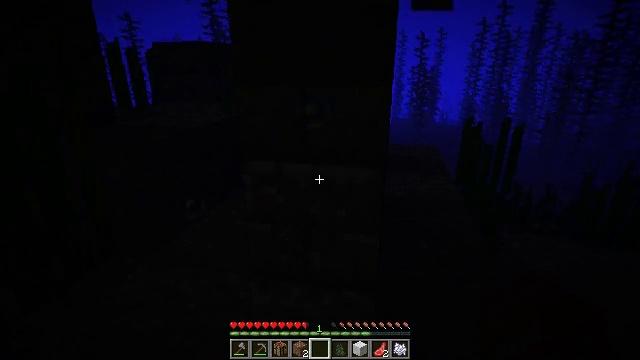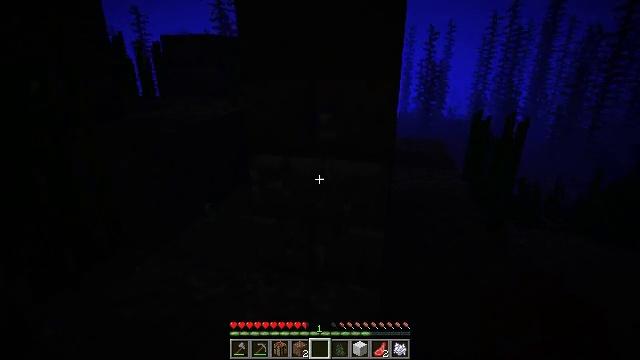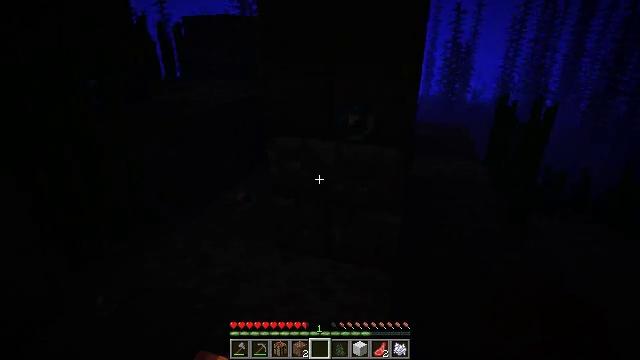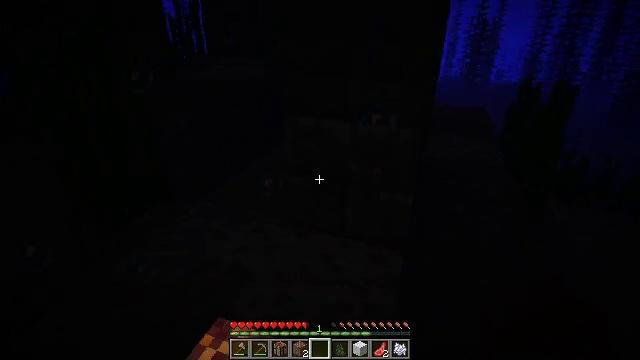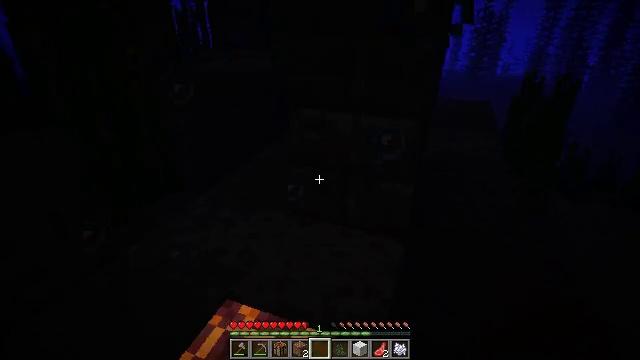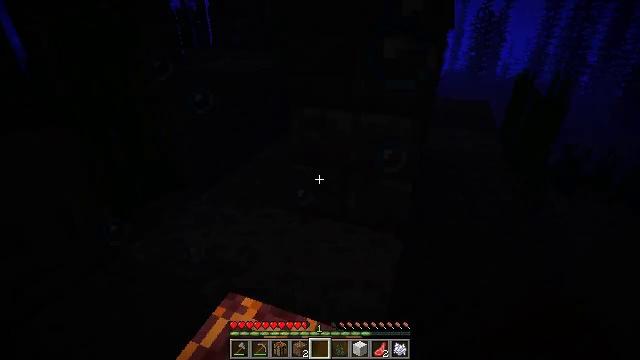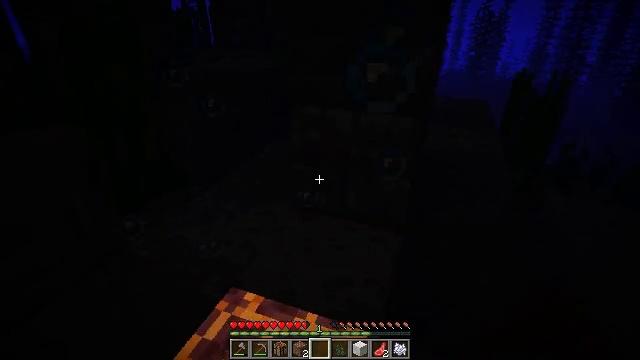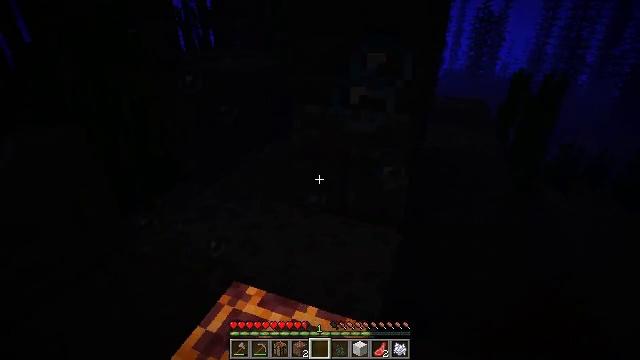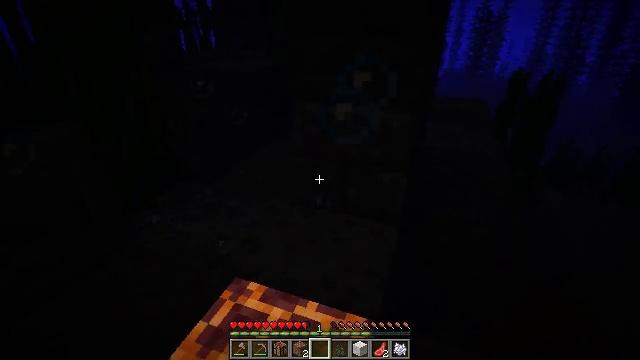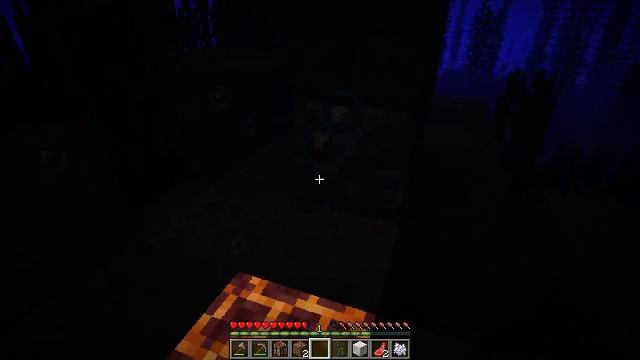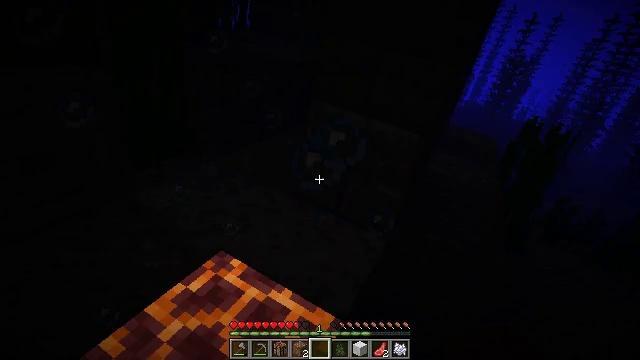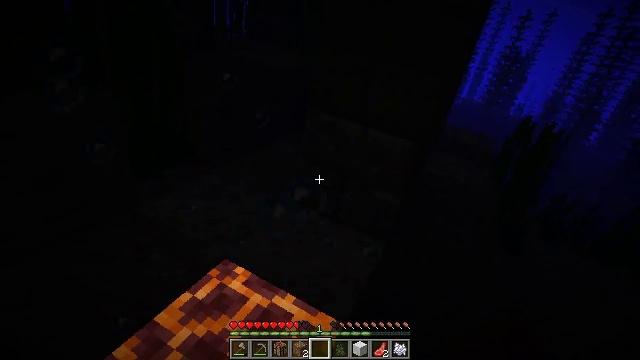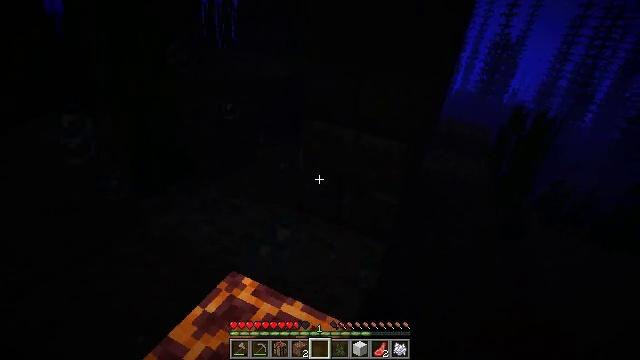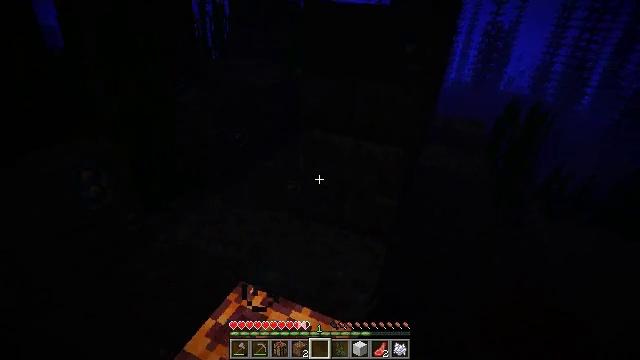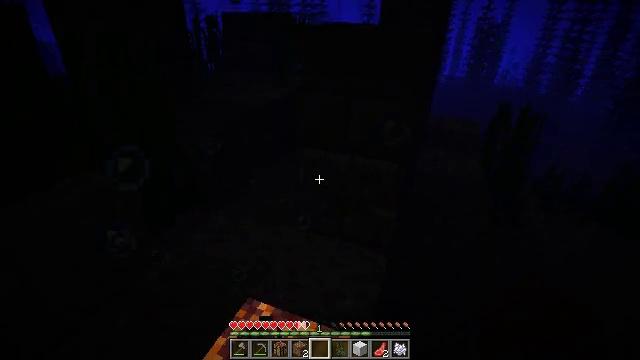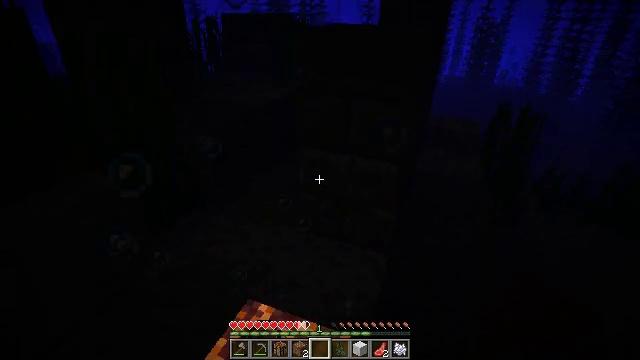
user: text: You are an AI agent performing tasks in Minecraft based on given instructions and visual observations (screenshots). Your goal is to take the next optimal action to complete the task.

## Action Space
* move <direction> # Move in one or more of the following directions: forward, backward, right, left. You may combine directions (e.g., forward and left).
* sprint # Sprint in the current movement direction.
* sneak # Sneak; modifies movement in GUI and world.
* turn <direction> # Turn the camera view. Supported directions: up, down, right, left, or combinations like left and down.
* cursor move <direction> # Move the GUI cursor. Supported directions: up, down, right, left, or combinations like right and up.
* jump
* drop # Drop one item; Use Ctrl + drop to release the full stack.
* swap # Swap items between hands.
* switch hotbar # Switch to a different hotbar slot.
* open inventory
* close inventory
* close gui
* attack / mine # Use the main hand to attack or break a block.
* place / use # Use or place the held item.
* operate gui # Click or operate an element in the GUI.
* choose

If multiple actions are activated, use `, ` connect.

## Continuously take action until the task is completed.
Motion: motion action
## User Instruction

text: Remove a cod from the inventory.
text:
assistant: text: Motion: move back, turn left and down
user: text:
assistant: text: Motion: move back, turn left and down, jump
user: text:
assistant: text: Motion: move back, turn left and down, jump
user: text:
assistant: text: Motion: move back, turn down, jump
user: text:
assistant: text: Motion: move back, jump
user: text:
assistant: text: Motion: move back, jump
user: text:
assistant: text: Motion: jump
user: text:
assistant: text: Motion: jump
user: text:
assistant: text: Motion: jump
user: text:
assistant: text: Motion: jump
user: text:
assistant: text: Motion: jump
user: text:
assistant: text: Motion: jump
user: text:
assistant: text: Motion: jump
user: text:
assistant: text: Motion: jump
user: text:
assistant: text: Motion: no_op
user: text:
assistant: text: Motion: sneak
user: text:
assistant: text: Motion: sneak, turn left
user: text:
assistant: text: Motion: sneak, turn left
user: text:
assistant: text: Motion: sneak
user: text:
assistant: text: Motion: sneak
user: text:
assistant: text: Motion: sneak
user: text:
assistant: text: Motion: sneak
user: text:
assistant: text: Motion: sneak
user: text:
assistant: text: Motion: sneak
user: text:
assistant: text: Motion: move forward, sneak
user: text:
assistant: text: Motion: move forward, sneak
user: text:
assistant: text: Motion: move forward, sneak
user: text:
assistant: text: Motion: move forward, sneak
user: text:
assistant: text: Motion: move forward, sneak
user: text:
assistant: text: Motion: move forward, sneak, turn left